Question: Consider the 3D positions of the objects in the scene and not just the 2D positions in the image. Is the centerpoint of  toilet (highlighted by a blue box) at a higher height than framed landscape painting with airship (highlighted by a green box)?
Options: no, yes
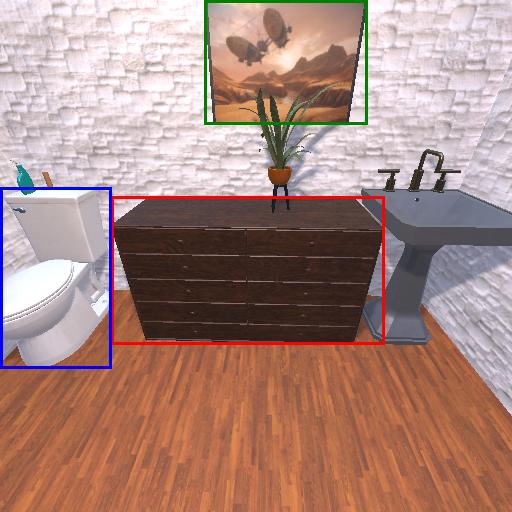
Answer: no